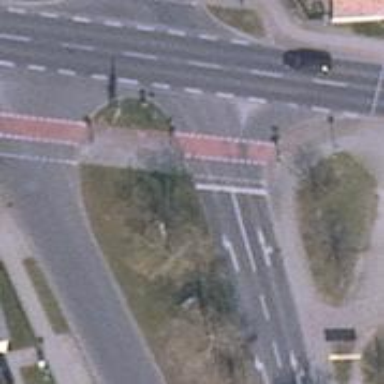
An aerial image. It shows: Road crossing with traffic signals and pedestrian island.